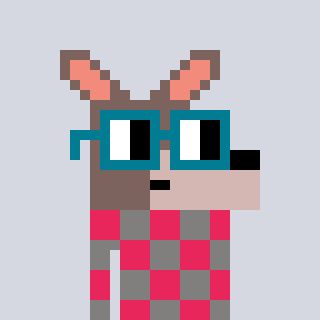
a pixel art character with square dark green glasses, a kangaroo-shaped head and a bluegrey-colored body on a cool background